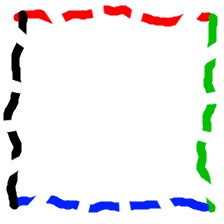
Shape: square